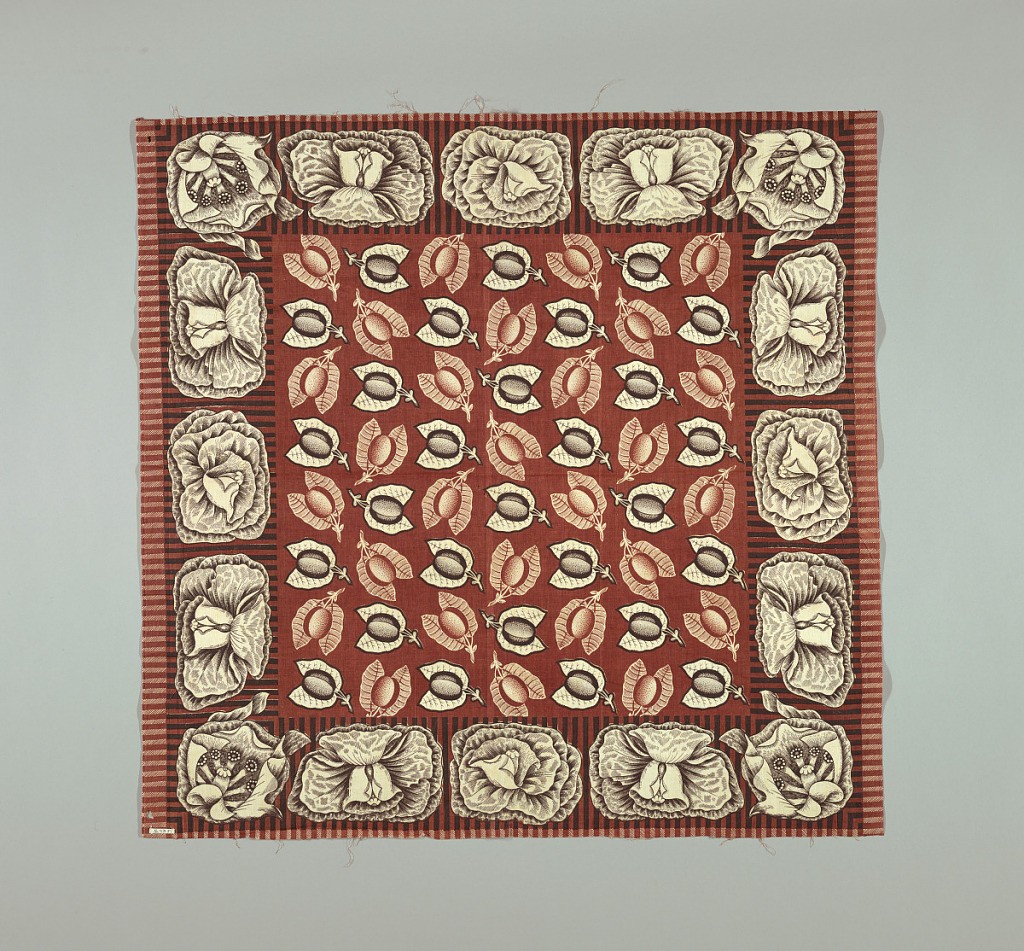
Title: Square
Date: late 19th century
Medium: cotton Technique: printed on plain weave
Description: Square printed in dark red and black on white with a border of large flowers, and a center filled with leaves and fruit.